Field crop: maize
Growth stage: 1
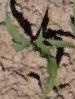
Species: maize